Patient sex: M
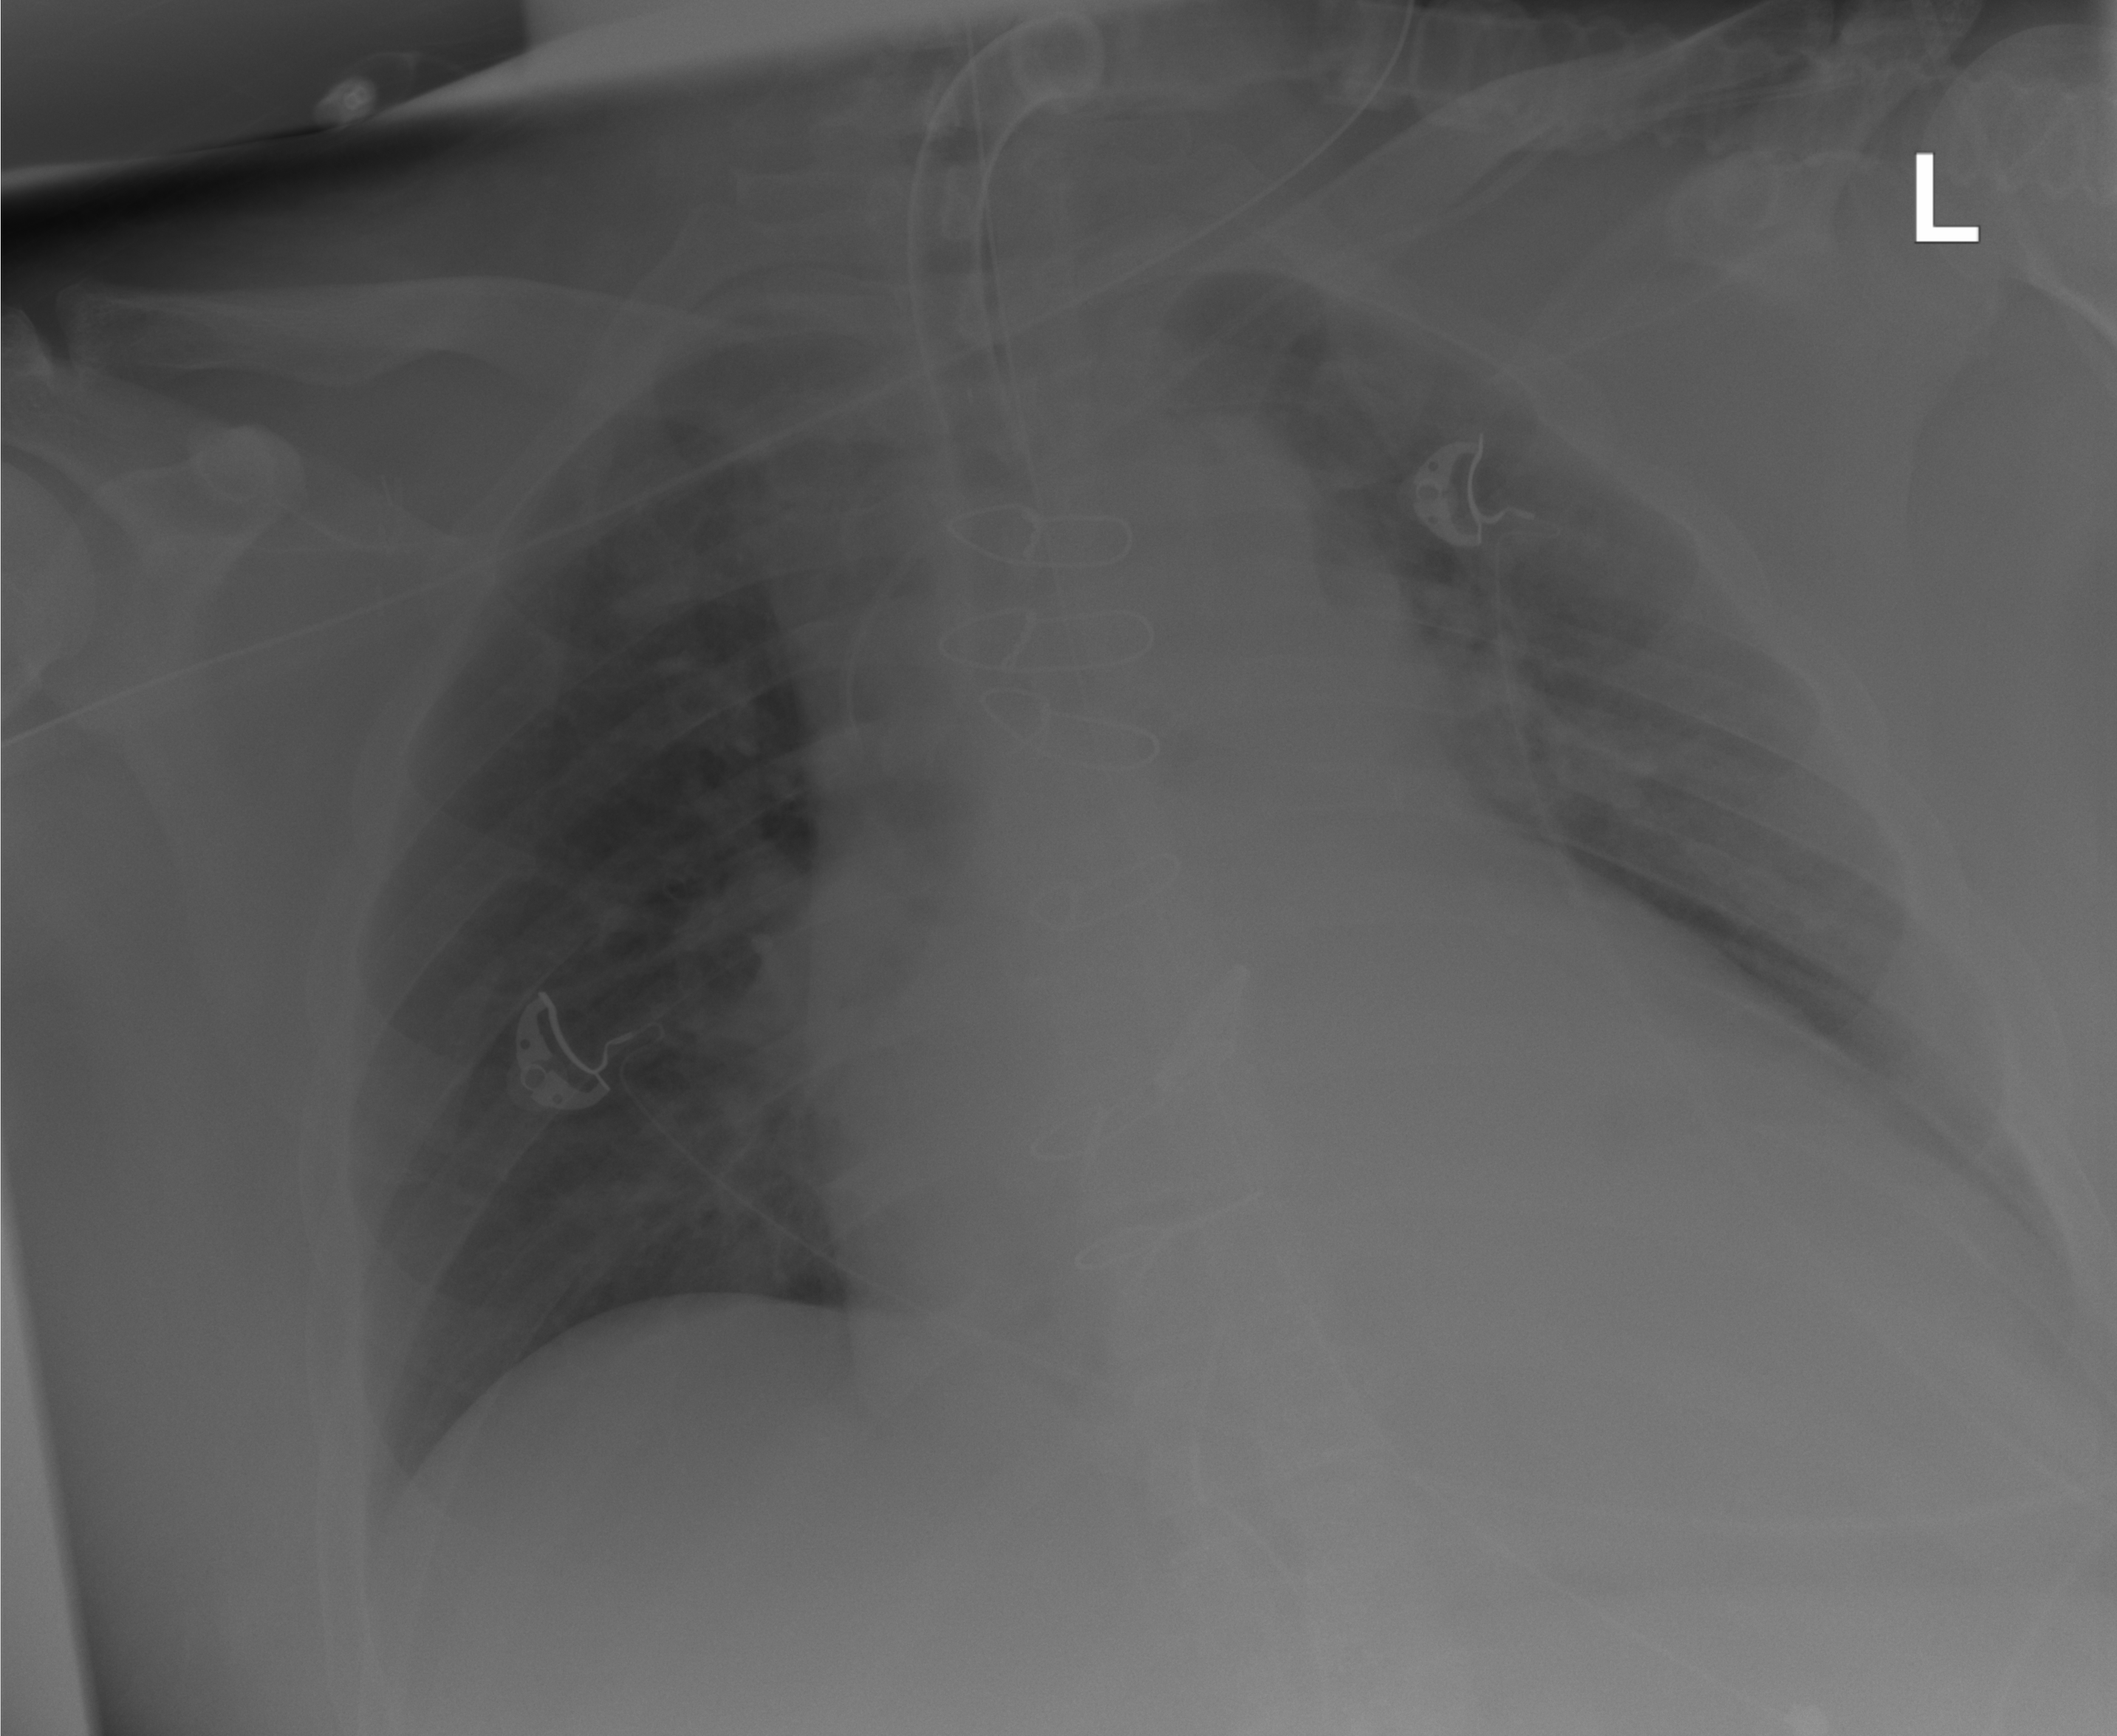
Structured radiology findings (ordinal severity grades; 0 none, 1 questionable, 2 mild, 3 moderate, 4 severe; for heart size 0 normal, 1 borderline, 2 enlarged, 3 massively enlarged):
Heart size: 3
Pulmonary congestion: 1
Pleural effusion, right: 0
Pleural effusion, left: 1
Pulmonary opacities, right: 0
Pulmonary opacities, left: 0
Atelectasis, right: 0
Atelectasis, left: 0